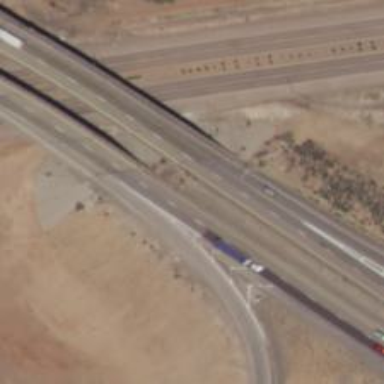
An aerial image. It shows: Asphalt motorway.